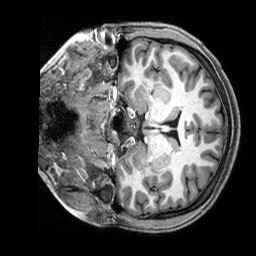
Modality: T1w
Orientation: coronal
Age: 20
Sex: male
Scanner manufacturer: siemens
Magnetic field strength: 3 T
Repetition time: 2.8 s
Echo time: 0.00212 s